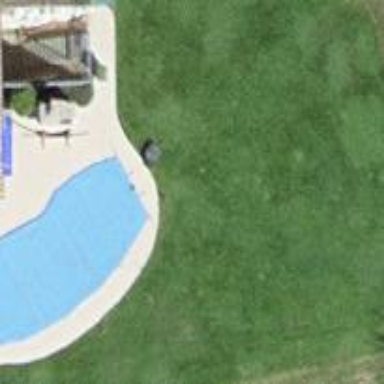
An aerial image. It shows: Swimming pool located in leisure land.